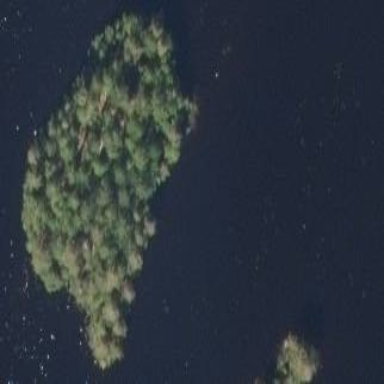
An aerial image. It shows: Islet.